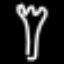
Label: fork